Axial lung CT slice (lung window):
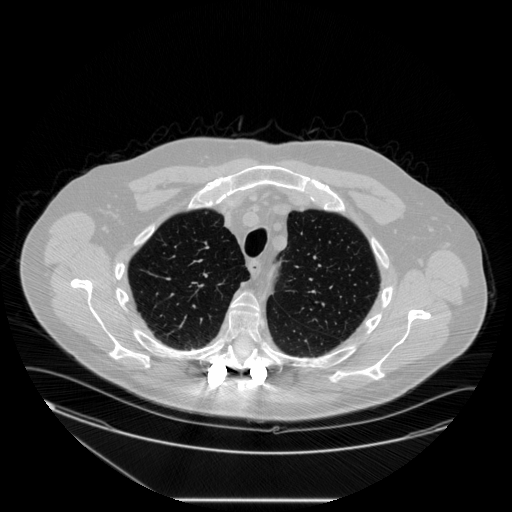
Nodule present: no